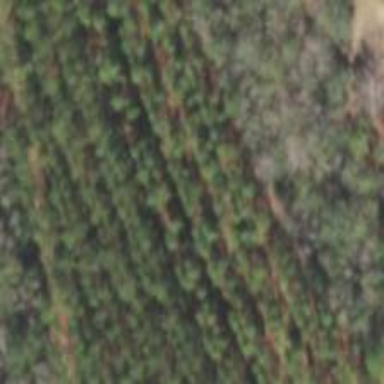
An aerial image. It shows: Forest dominated by needle-leaved trees.